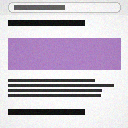
Screen state: on